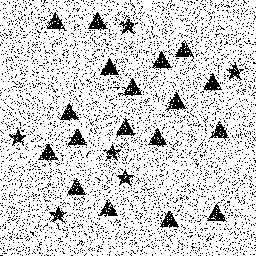
Squares: 0
Triangles: 18
Stars: 6
Total shapes: 24